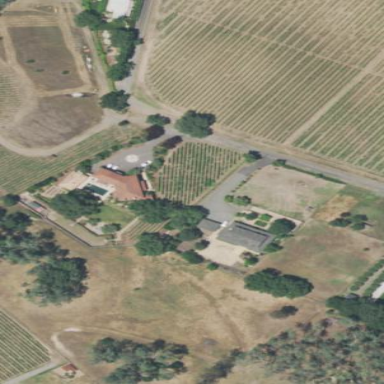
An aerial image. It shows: Vineyard growing wine grapes.